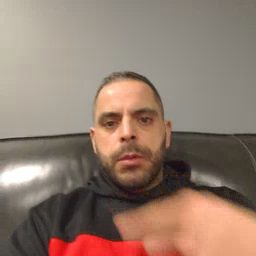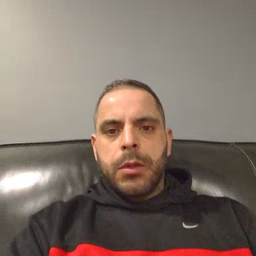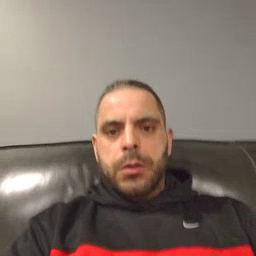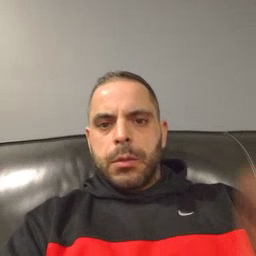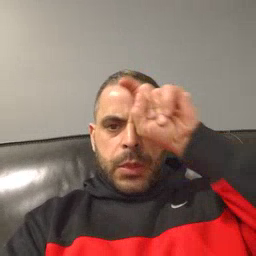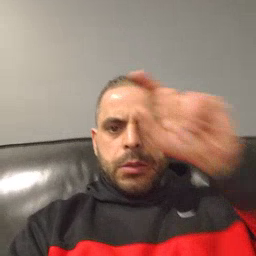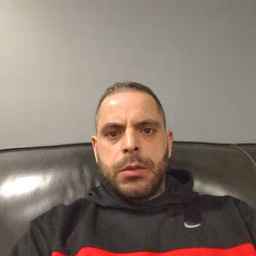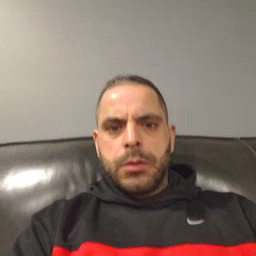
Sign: puzzle